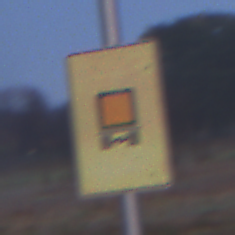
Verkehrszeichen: KennzeichnungspflichtigeFahrzeugeGefaehrlicheGueterOhnePfeilsymbol
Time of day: SunriseSunset
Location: Outdoor (Nature)
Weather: Clear
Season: NotSpecified
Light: Natural